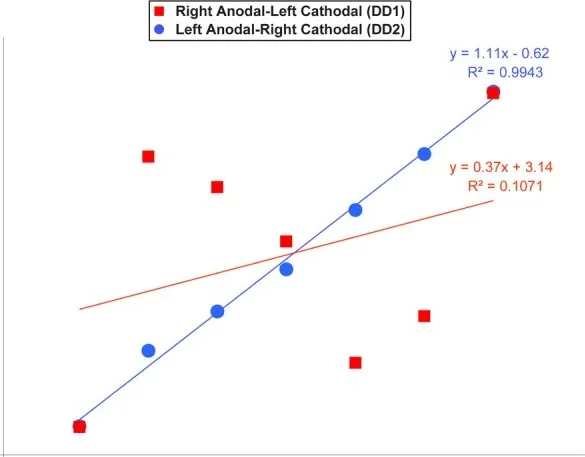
Average location of subjective responses on the number line task plotted for each type of stimulation. Linear regression lines and equations are indicated for each type of stimulation (Red line:Right Anodal-Left Cathodal stimulation received by DD1; Blue line:Left Anodal-Right Cathodal stimulation received by DD2).
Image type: chart (chart)